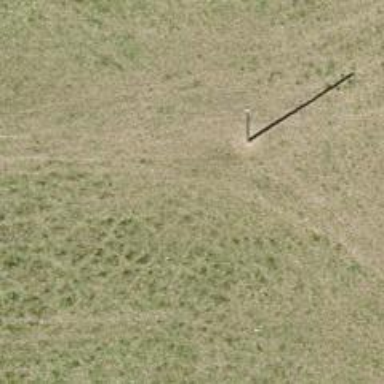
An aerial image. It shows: Utility pole in the area.